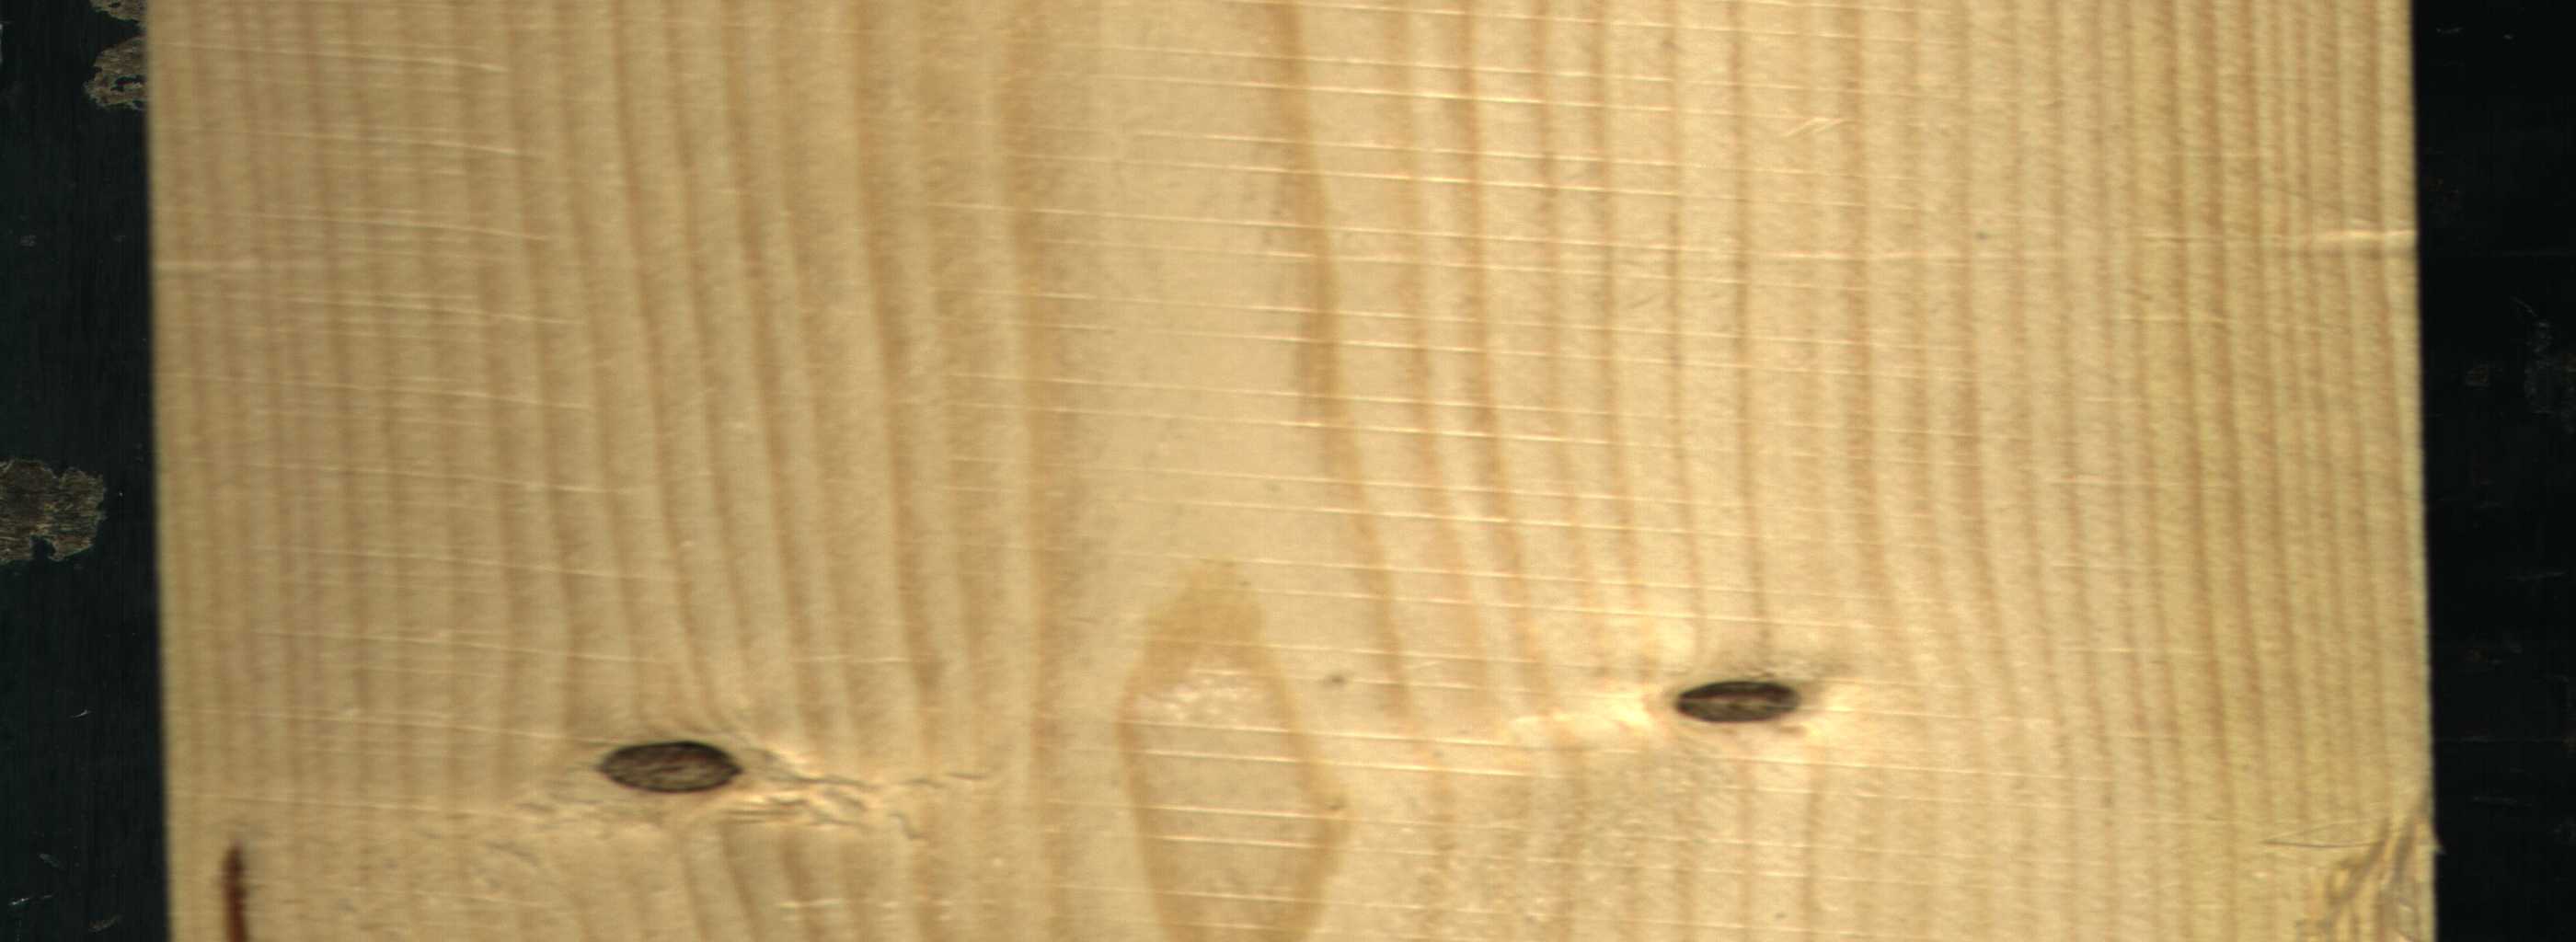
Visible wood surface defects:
resin
Dead_Knot
Dead_Knot